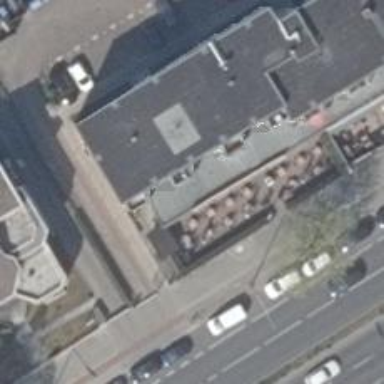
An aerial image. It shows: Restaurant.